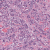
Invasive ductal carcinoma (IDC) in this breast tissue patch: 1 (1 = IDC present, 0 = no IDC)